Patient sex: F
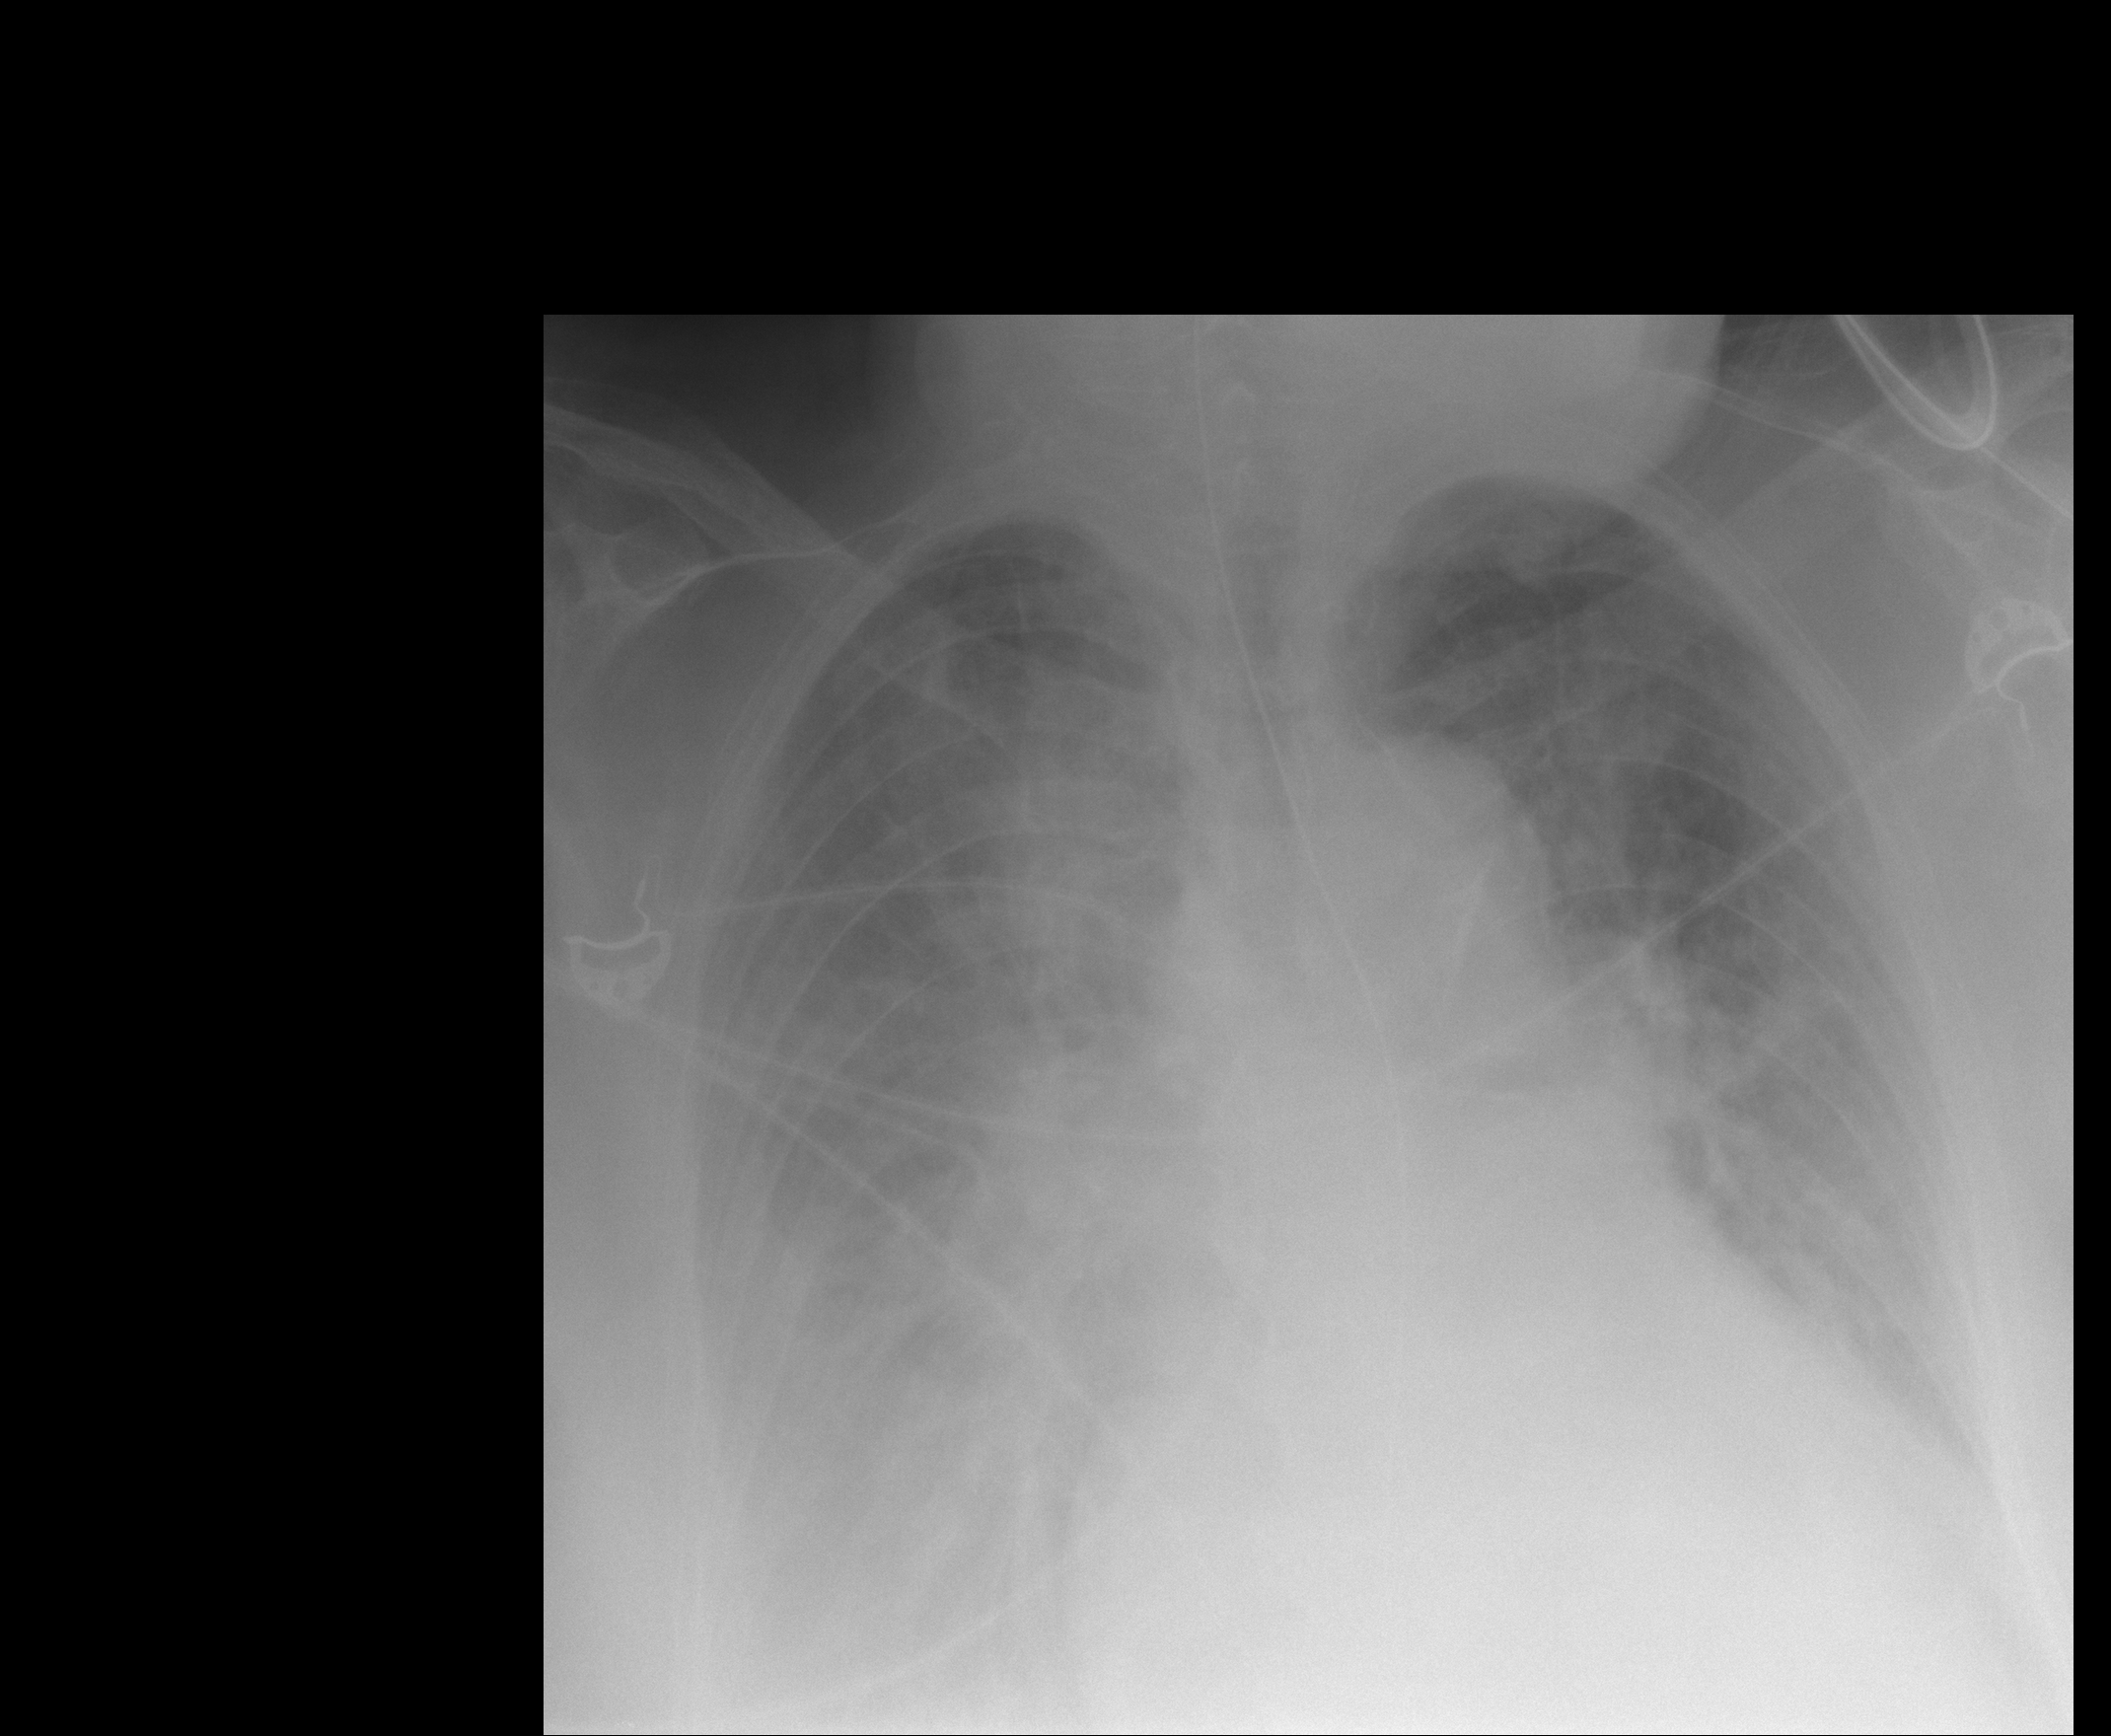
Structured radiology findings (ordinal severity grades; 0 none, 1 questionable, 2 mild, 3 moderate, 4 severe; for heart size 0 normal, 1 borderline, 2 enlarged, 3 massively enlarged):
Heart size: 2
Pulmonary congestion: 3
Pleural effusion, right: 3
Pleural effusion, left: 2
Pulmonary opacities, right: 3
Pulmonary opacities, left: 2
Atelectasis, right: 2
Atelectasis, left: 2